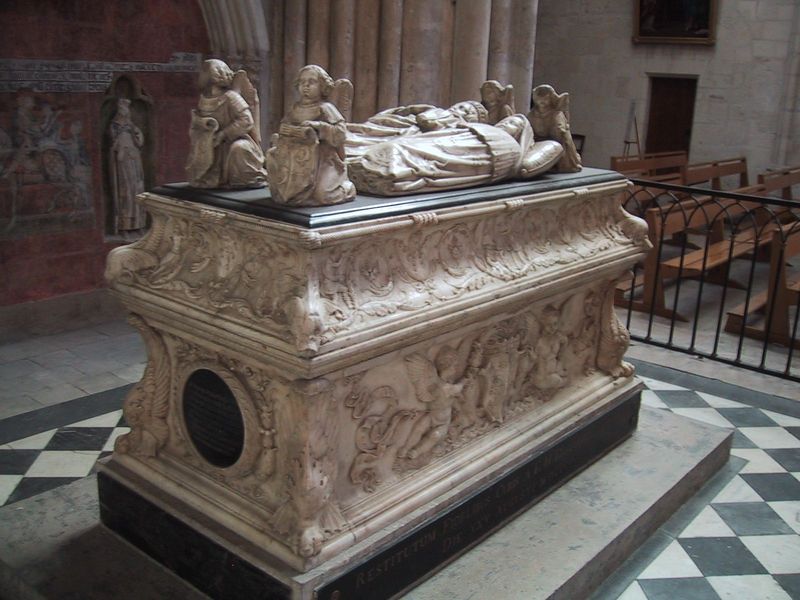
Titel: Grab der Kinder von Anne de Bretagne und Charles VIII.
Künstler: Girolamo da Fiesole
Standort: Tours, Kathedrale St. Gatien (EU - F)
Schlagwörter: gott, weiß, fenster, marmor, schwarz, sockel, stein, tod, tot, wache, gitter, kirche, boden, paar, rund, engel, relief, schrift, ruhe, liegen, ruhen, türen, figuren, kissen, inschrift, geländer, foto, dom, bänke, kathedrale, wappen, begräbnis, saarg, sarg, statuen, grab, verstorben, schriftrolle, heilige, fresko, wachen, absperrung, elfenbein, grabmal, mamor, krypta, sitzbänke, sarkophag, saar